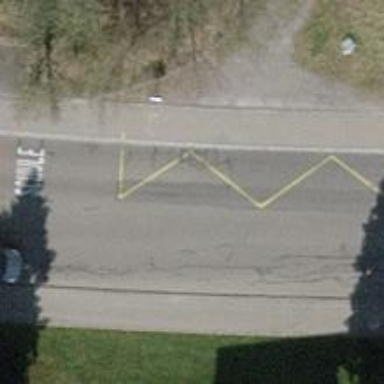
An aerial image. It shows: Public transport stop position.